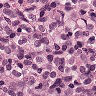
Metastatic tissue present: yes